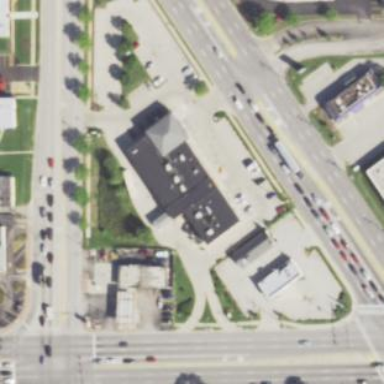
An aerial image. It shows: Retail building.